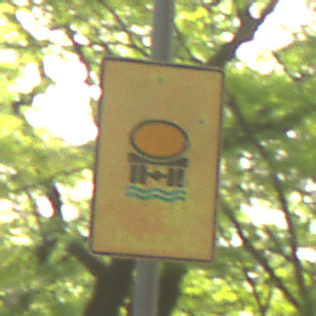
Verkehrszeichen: FahrzeugeMitWassergefaehrdenderLadungOhnePfeilsymbol
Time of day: MorningAfternoon
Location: Outdoor (RoadRail)
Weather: Clear
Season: NotSpecified
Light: Natural